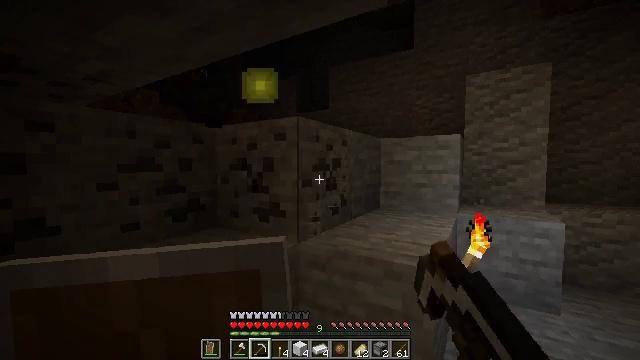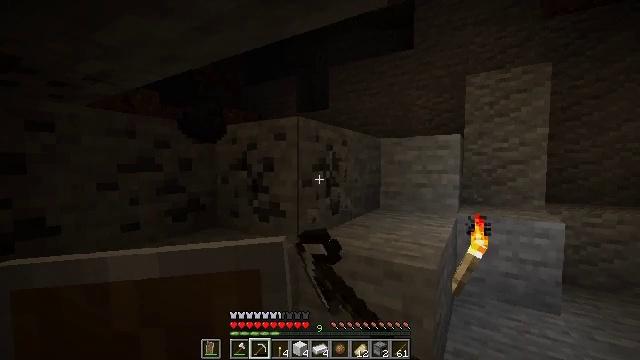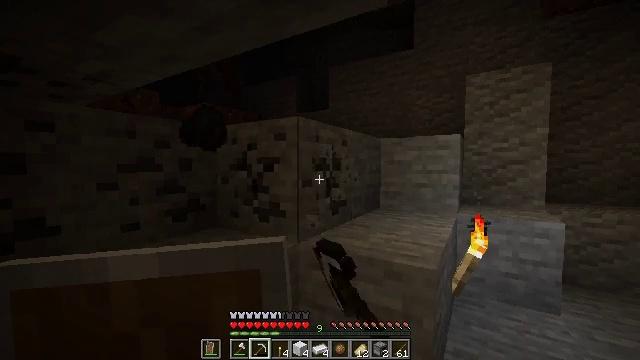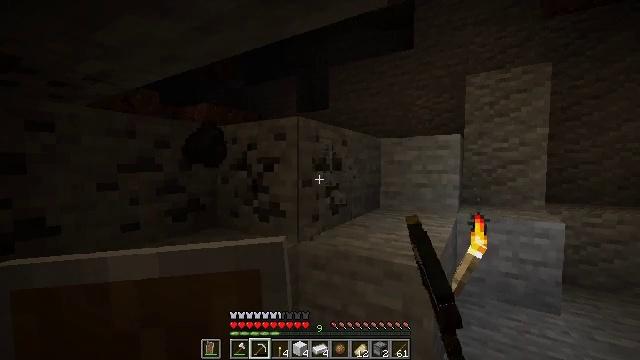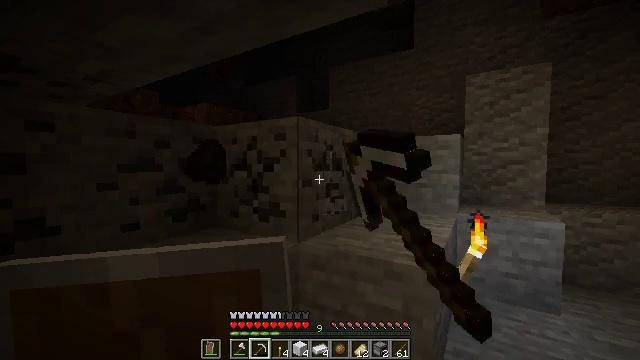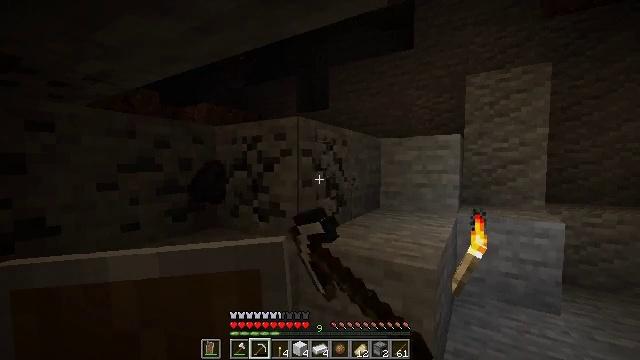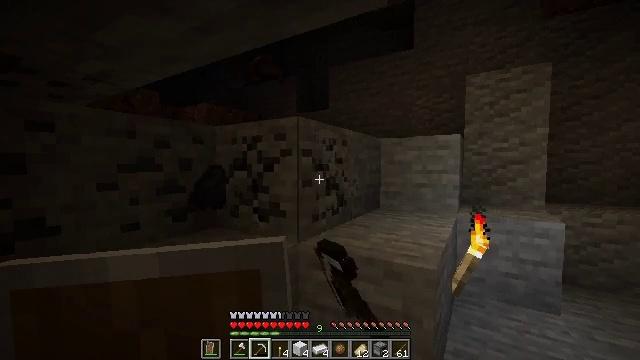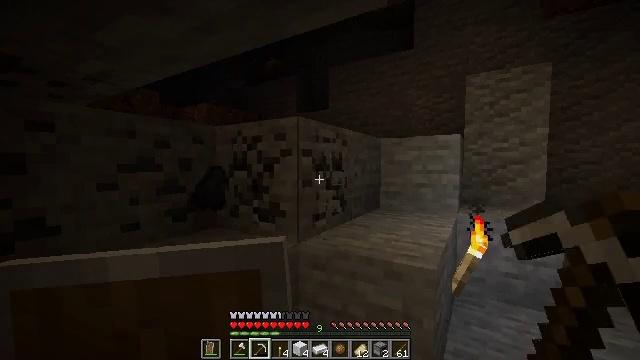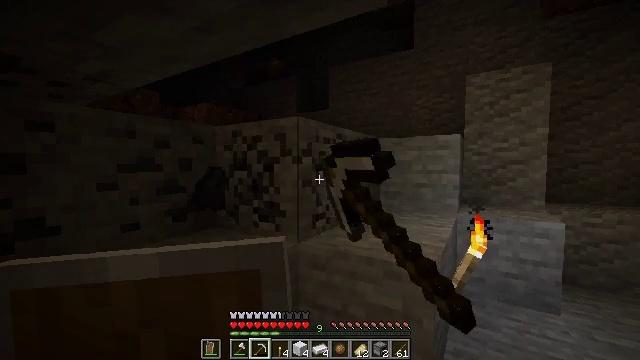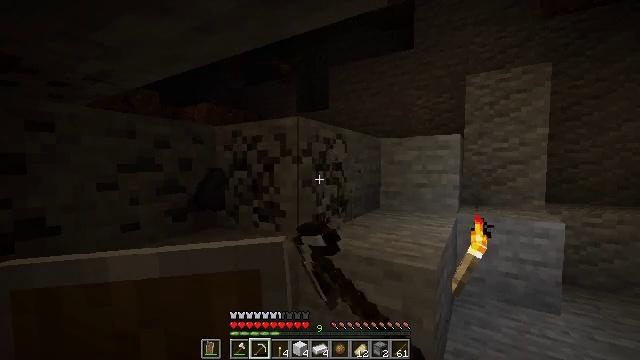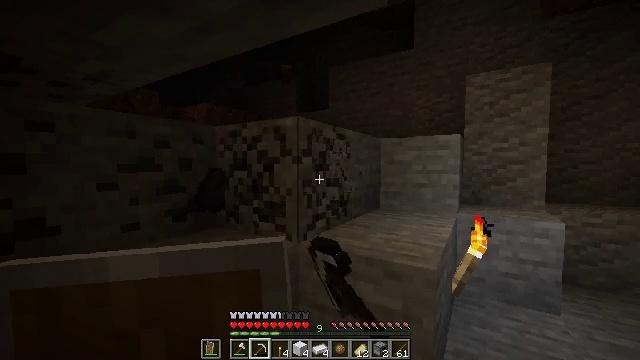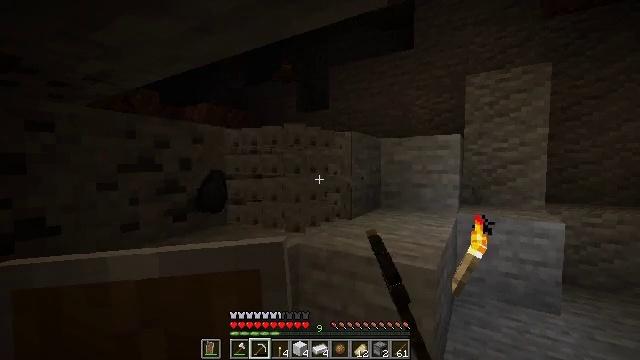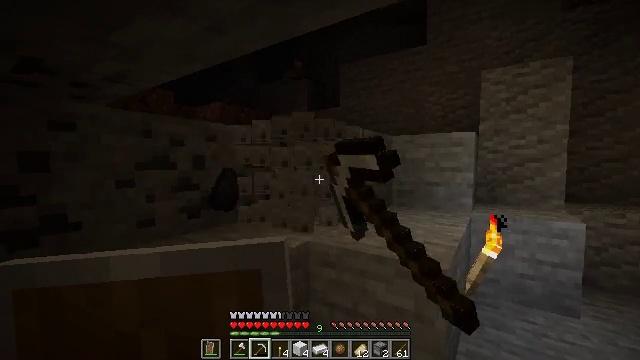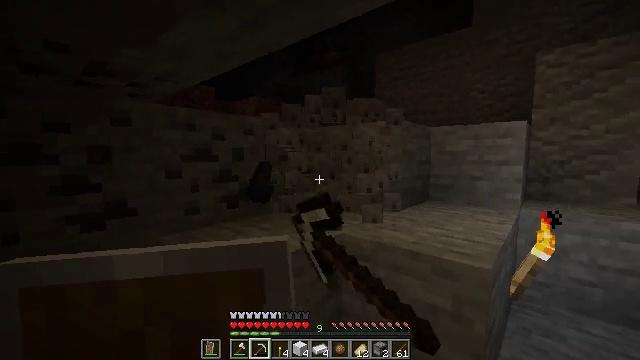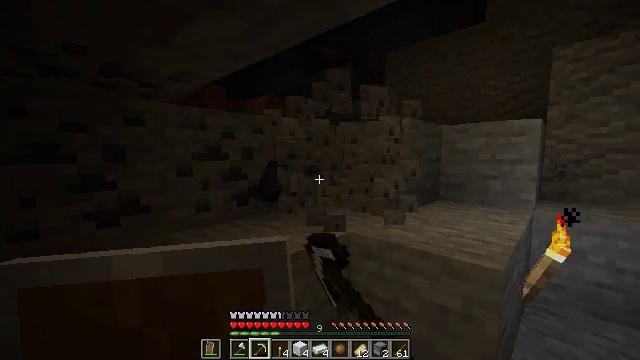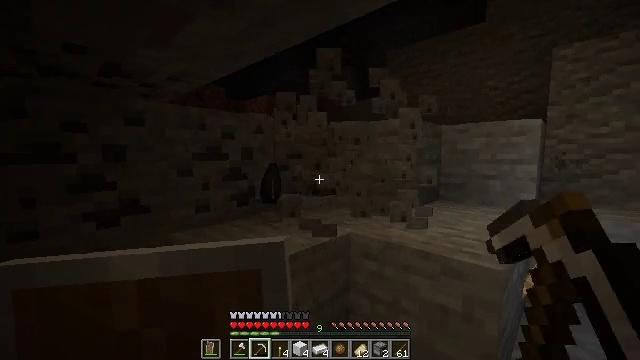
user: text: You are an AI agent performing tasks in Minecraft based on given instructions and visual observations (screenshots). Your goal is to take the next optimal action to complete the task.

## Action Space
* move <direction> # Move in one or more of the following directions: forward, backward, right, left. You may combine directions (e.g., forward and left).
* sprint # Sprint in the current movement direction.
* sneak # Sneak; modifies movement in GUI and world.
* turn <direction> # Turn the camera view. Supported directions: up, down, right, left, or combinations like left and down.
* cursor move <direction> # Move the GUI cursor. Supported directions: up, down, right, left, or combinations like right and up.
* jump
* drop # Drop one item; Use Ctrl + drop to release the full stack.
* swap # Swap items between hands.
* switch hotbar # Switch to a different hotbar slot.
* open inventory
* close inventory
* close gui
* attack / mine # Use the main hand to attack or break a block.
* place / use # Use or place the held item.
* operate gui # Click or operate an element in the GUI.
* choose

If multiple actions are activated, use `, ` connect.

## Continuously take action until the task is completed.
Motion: motion action
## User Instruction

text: Collect coal by mining the ore.
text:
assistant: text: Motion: attack / mine
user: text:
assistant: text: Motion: attack / mine
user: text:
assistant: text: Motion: attack / mine
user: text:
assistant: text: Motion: attack / mine
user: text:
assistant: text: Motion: attack / mine
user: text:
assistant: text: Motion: attack / mine
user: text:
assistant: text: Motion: attack / mine
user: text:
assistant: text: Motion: attack / mine
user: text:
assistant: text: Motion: attack / mine
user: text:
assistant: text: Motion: attack / mine
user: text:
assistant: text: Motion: attack / mine
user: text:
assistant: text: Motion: turn left, attack / mine
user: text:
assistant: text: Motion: turn left and down, attack / mine
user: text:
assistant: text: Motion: turn left, attack / mine
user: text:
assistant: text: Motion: attack / mine
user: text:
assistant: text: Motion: attack / mine
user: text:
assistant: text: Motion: turn left, attack / mine
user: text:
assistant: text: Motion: attack / mine
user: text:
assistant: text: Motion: attack / mine
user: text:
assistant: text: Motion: attack / mine
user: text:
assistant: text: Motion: attack / mine
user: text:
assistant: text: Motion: attack / mine
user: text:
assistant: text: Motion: attack / mine
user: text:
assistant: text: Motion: attack / mine
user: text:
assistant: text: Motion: attack / mine
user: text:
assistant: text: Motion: attack / mine
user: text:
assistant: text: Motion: attack / mine
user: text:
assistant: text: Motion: attack / mine
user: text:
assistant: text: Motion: attack / mine
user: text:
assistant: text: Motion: attack / mine